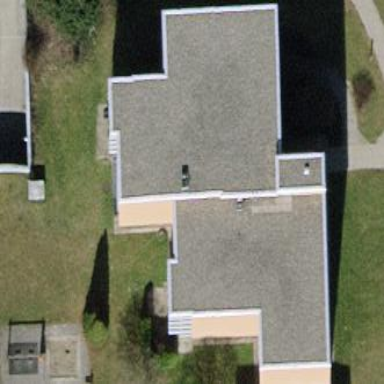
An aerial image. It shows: Building with apartments and flat roof.